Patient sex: M
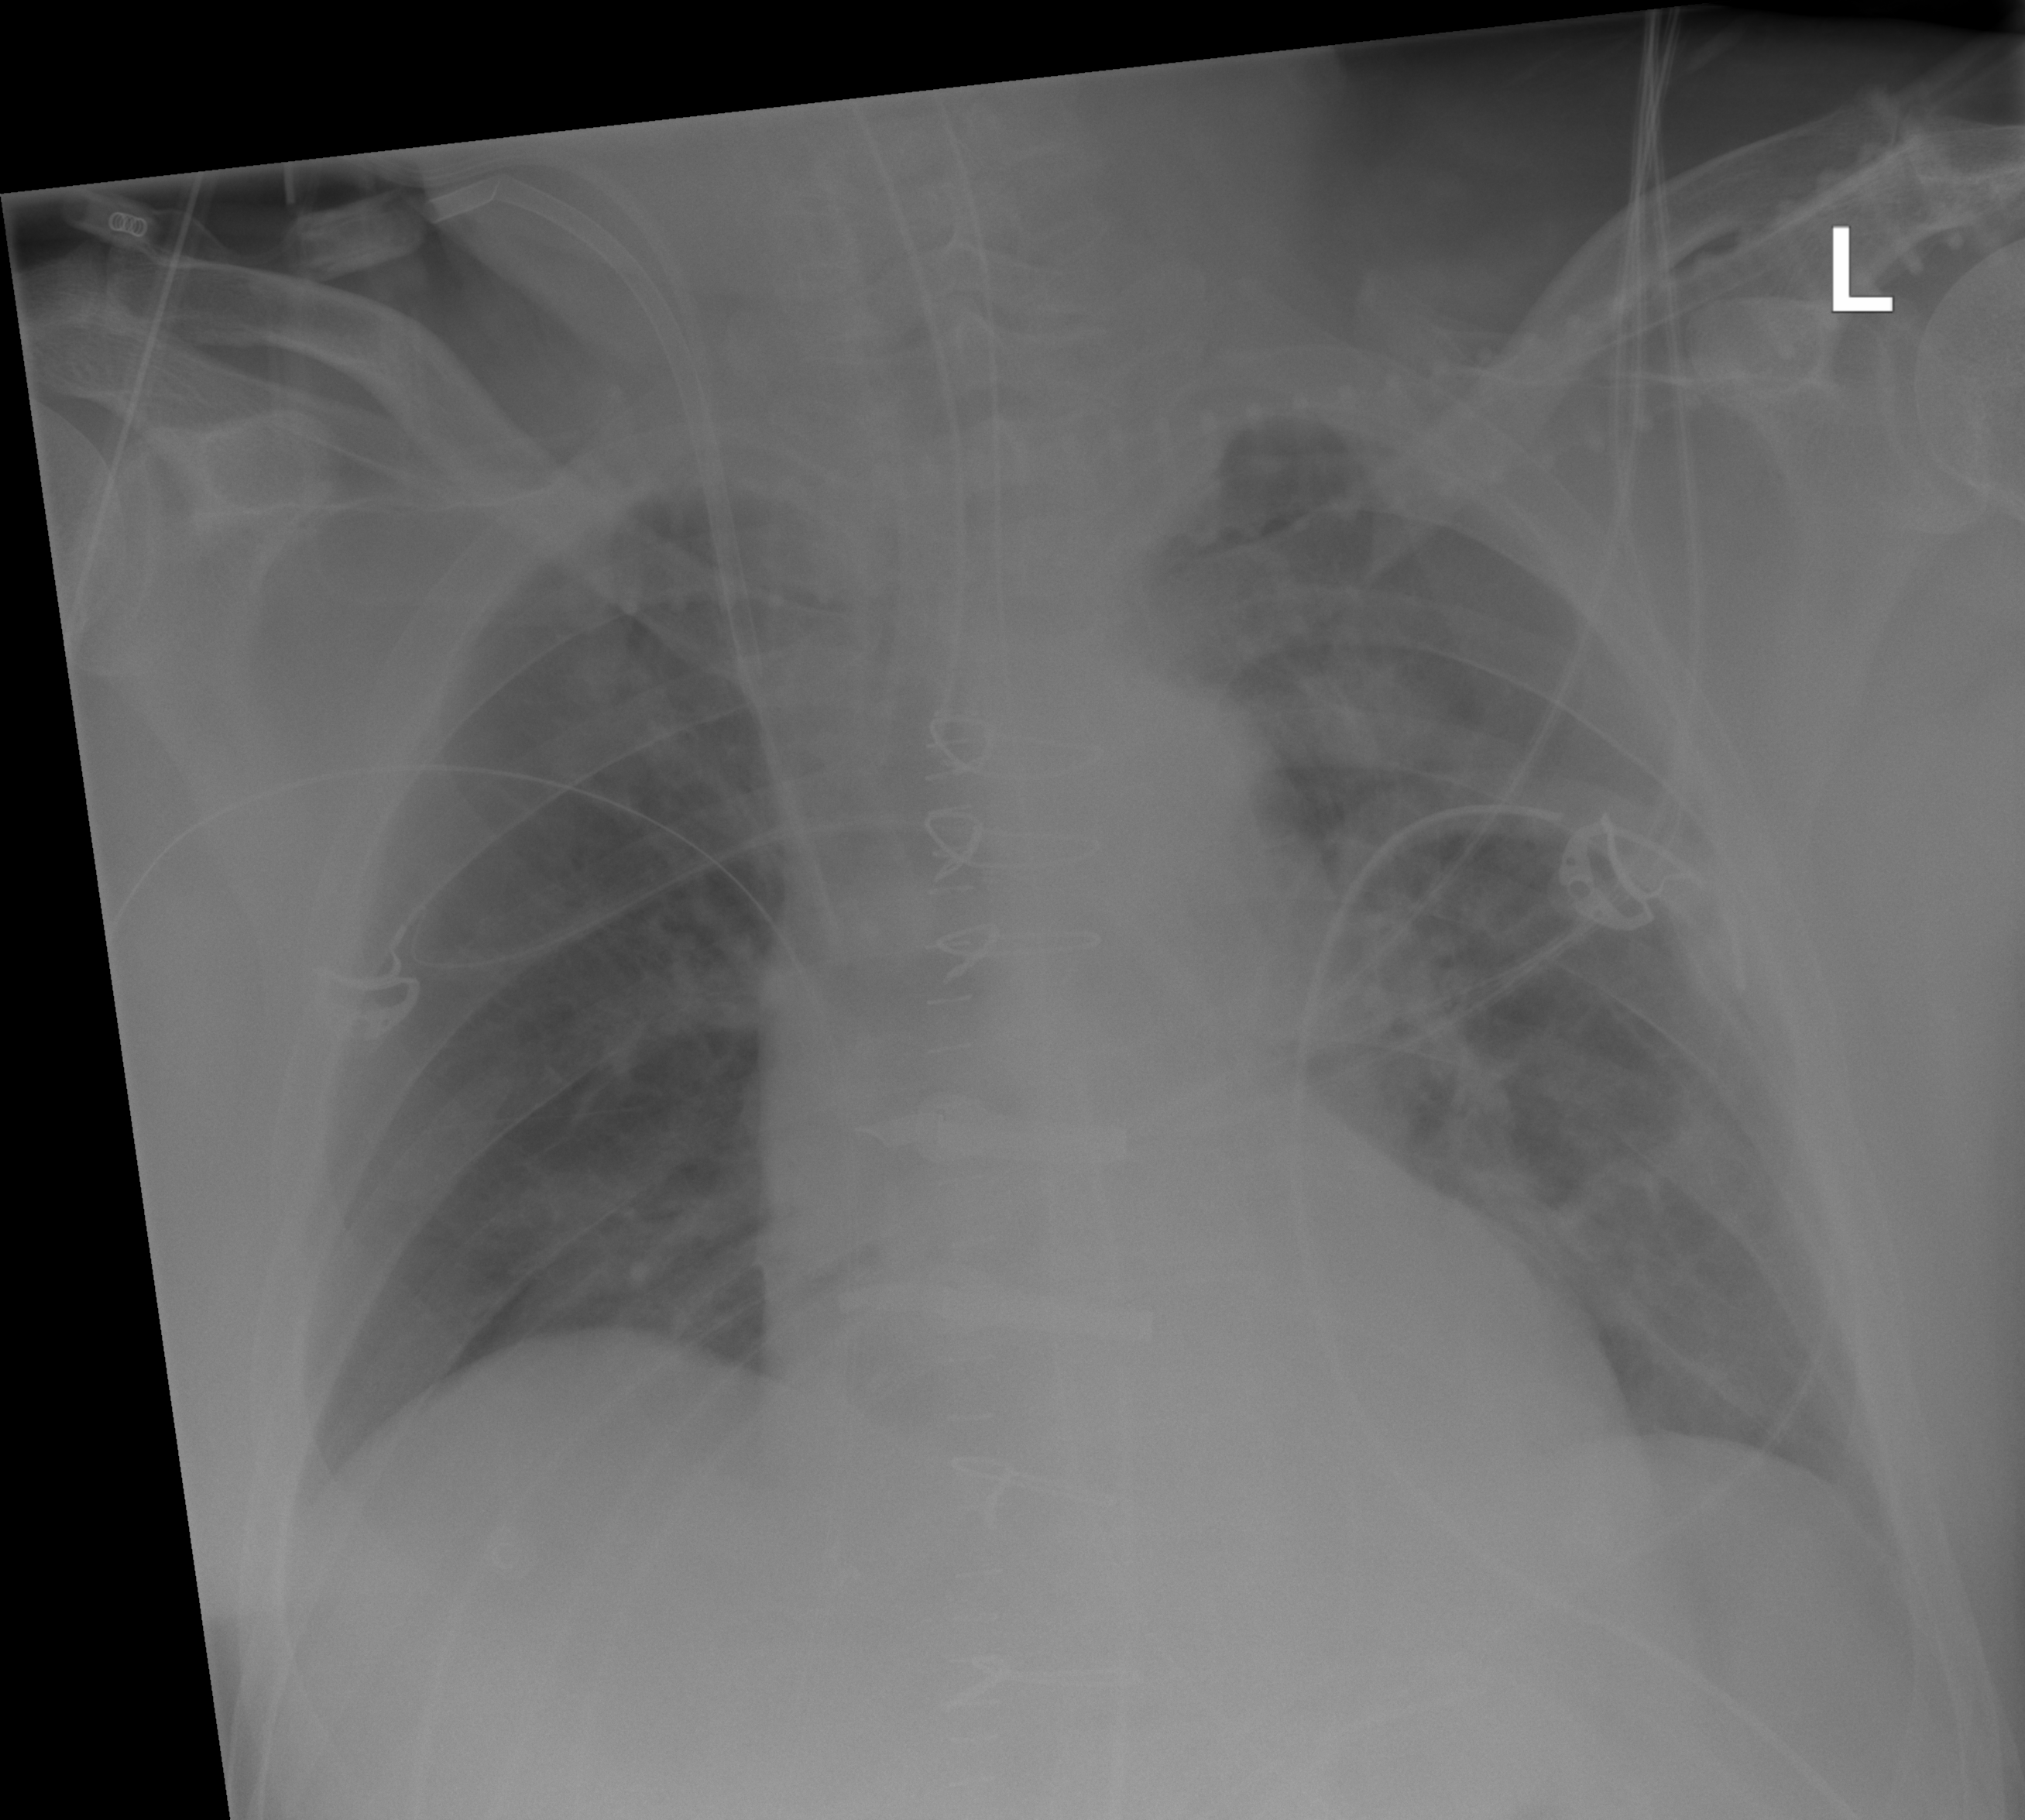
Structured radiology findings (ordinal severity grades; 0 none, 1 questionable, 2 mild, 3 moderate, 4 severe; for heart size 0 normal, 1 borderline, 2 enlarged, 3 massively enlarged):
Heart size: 0
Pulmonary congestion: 0
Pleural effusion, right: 0
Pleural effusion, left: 0
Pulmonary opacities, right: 0
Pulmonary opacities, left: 1
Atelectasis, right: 0
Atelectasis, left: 0